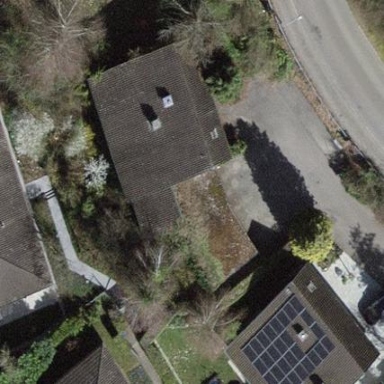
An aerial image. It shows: Detached building.